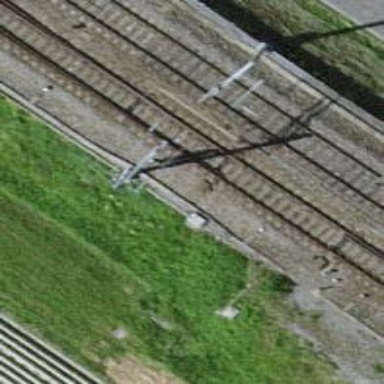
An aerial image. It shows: Railway track with contact line for electrification.